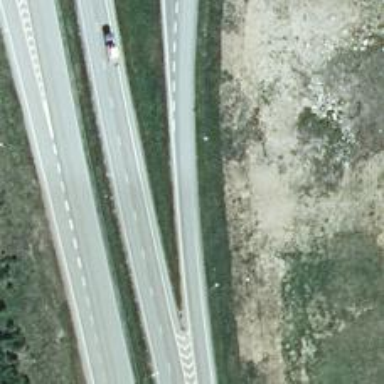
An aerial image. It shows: Motorway link with asphalt surface. It is classified as tertiary road and is part of motorway.